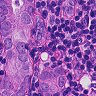
Metastatic tissue present: yes